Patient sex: M
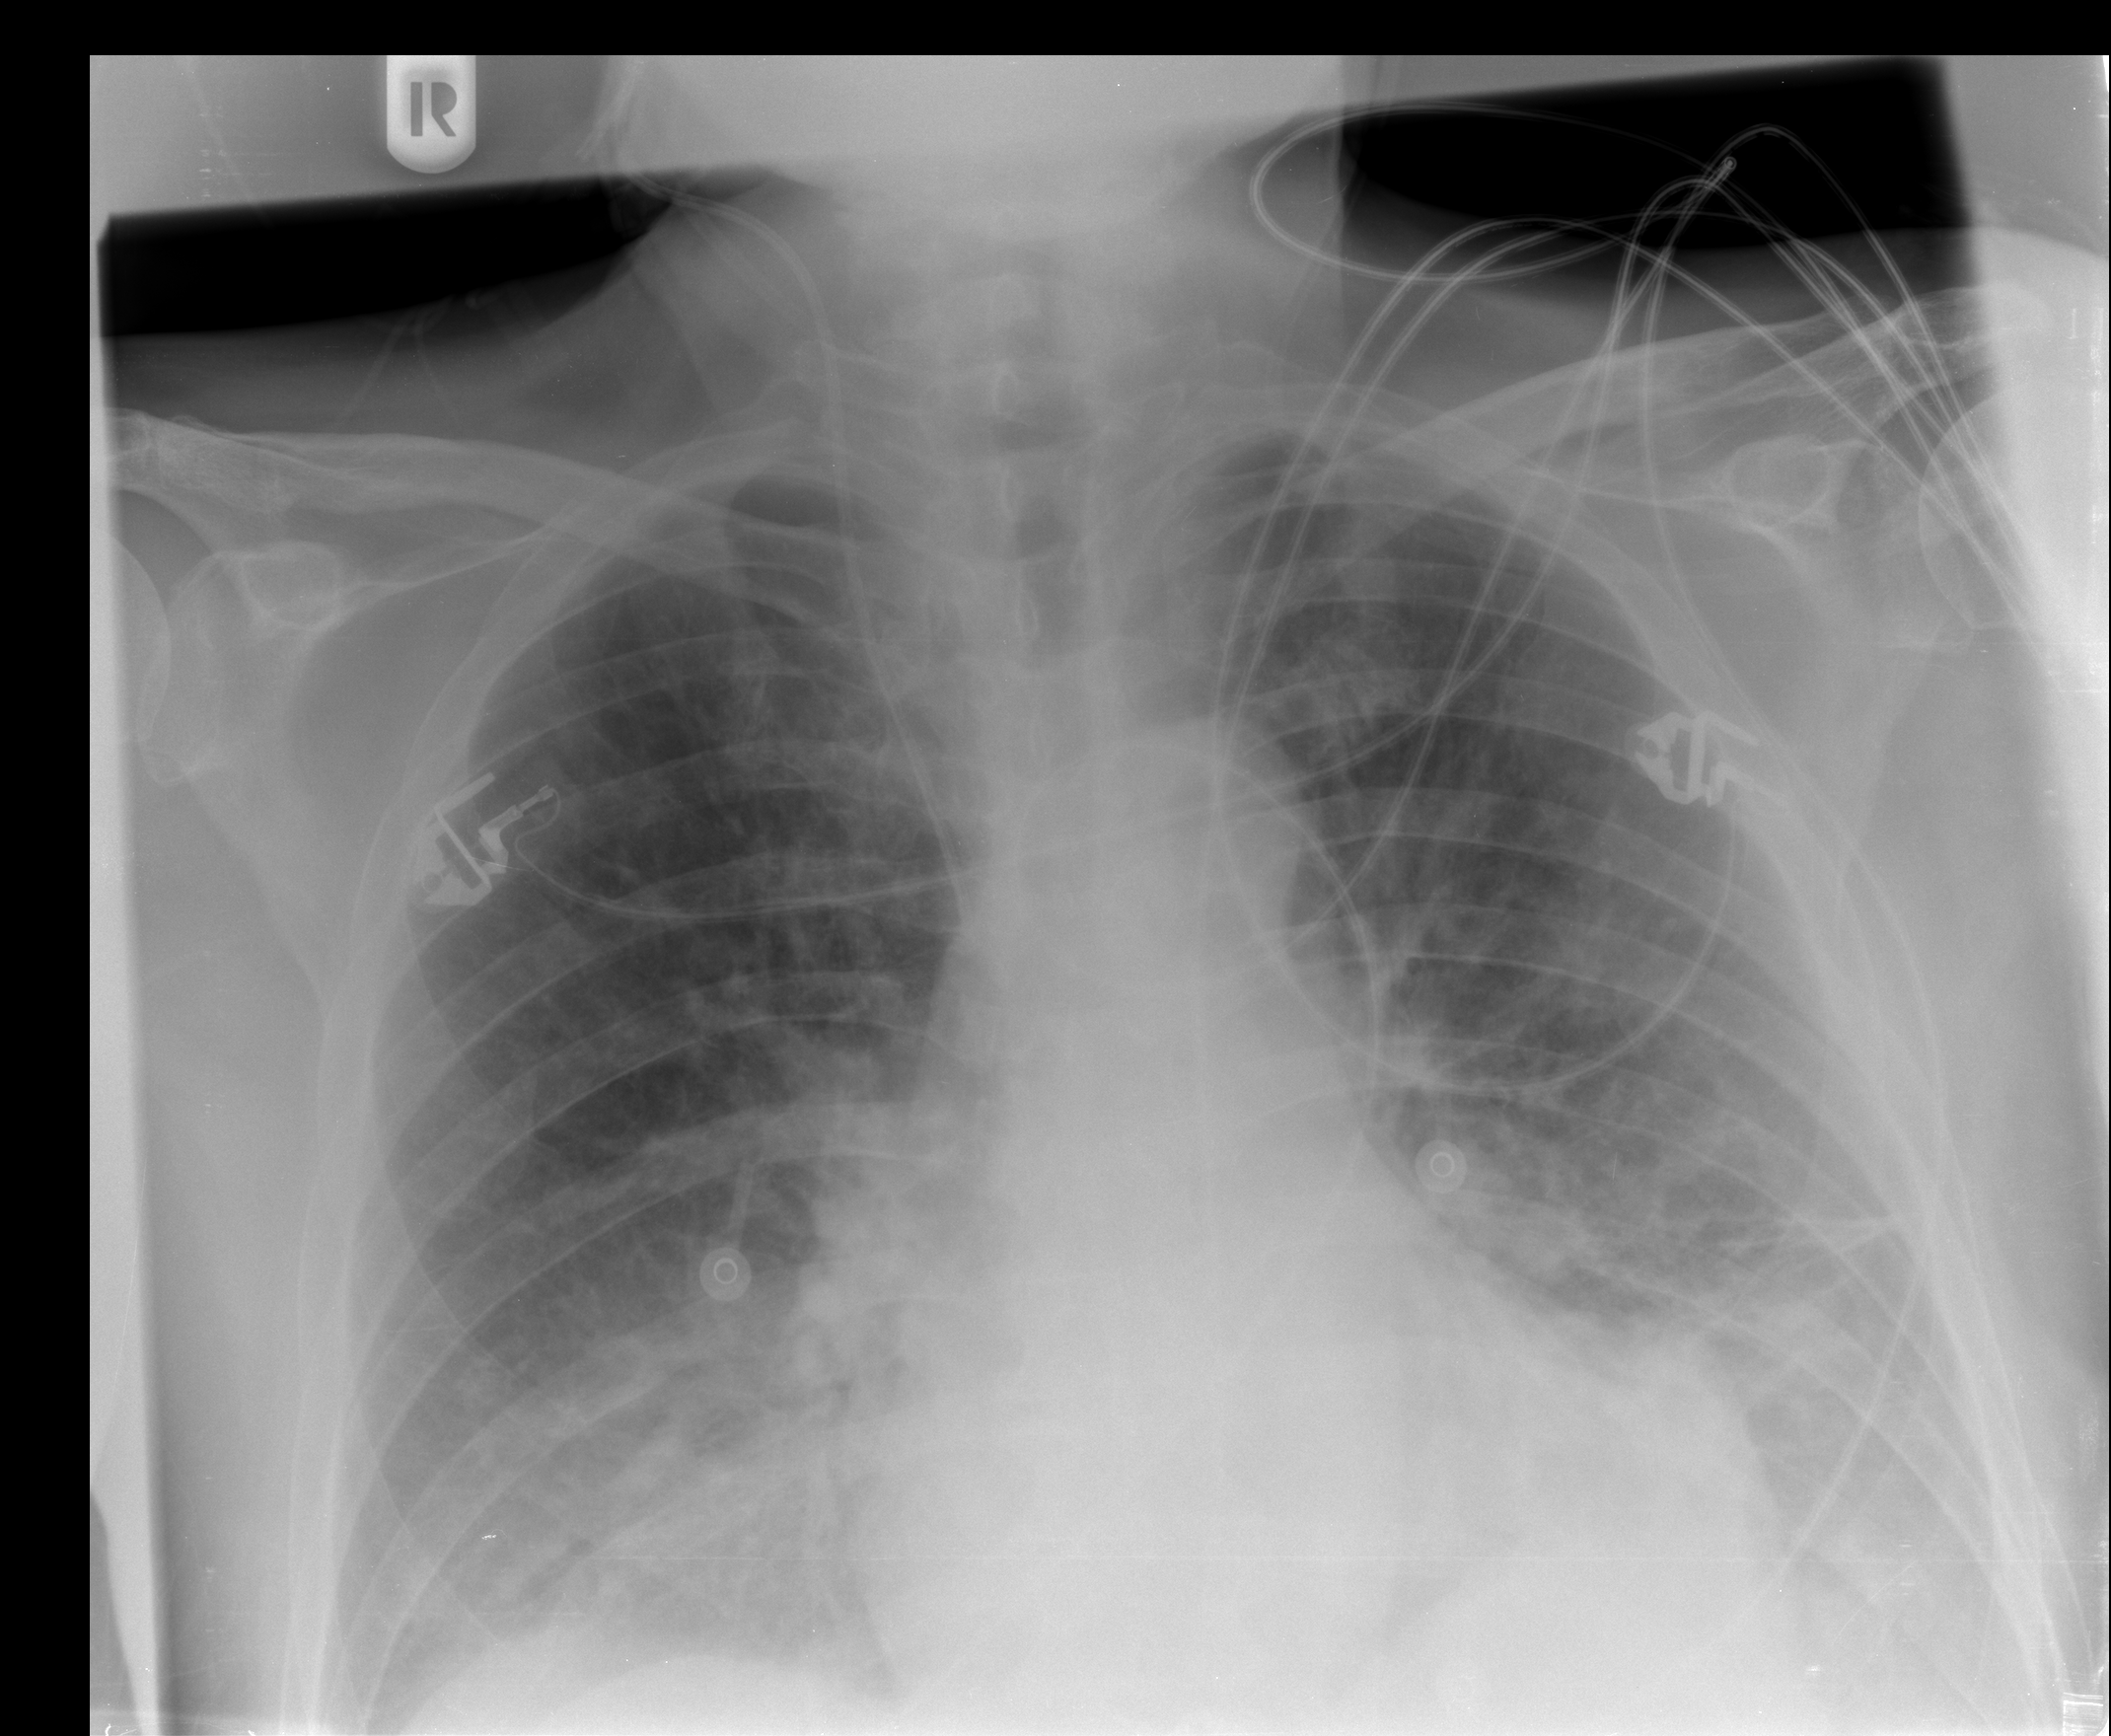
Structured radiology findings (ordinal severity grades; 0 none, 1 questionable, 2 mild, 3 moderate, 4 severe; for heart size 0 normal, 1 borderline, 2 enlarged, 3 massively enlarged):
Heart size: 2
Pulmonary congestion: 1
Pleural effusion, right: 1
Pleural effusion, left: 3
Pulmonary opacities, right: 3
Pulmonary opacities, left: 2
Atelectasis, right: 2
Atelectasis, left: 2